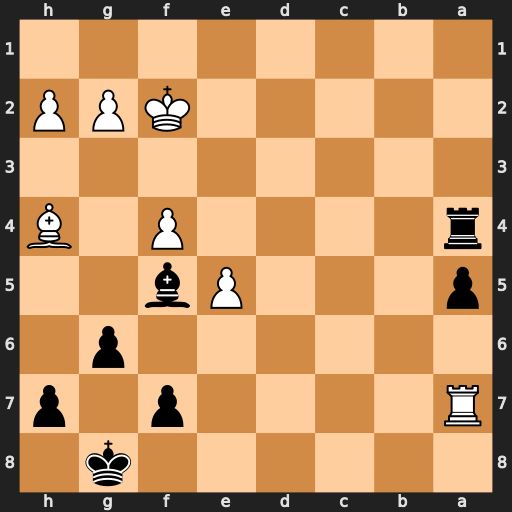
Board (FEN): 6k1/R4p1p/6p1/p3Pb2/r4P1B/8/5KPP/8
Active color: b
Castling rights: -
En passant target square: -
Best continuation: Rxf4+ Kg1 Rxh4